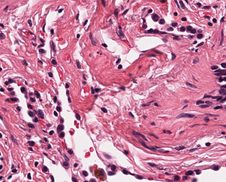
Tumor epithelial tissue: no
Tumor-associated stroma tissue: no
Normal tissue: yes